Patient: sex M, age 65
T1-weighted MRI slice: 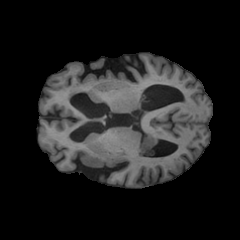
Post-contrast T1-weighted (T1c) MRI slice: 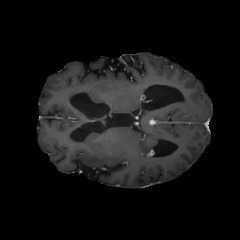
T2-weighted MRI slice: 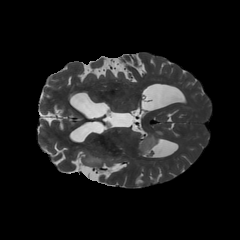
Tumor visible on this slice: yes
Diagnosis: Glioblastoma, IDH-wildtype
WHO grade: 4